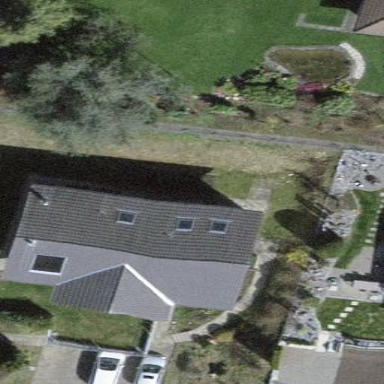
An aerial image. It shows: Simple house.